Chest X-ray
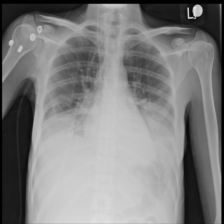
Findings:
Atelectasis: negative
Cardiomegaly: negative
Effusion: positive
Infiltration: negative
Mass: negative
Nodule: negative
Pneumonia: negative
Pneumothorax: negative
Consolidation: negative
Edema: negative
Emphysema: negative
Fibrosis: negative
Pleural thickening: negative
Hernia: negative